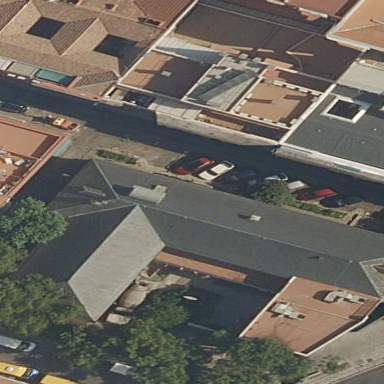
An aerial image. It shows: Building.